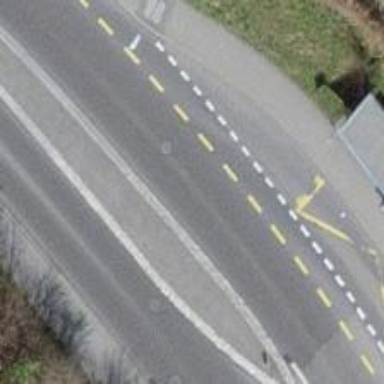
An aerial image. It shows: Bus stop equipped with public transport stop position.